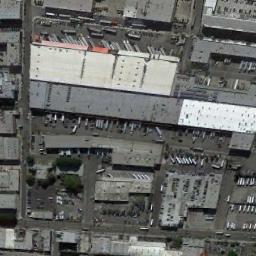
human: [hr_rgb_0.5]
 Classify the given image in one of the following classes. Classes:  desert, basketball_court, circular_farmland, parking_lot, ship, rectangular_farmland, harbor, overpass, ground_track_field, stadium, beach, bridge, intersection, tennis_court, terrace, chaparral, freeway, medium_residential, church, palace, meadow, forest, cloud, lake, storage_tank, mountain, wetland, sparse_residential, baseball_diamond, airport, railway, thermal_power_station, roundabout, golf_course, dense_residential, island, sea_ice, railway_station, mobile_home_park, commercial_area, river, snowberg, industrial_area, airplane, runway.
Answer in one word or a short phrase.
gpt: industrial_area